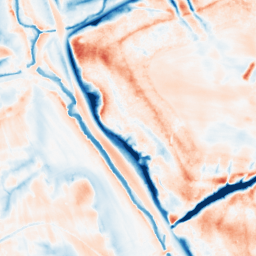
Category: trend_removal
Decomposition family: local_polynomial
Decomposition parameters: window_size: 31
degree: 2
Upsampling method: linear_exact
Upsampling parameters: scale: 2
Upsampling scale: 2